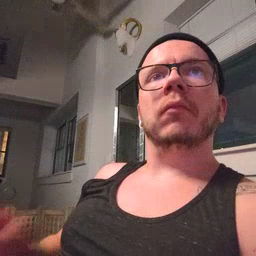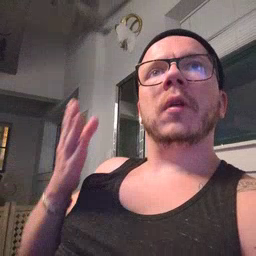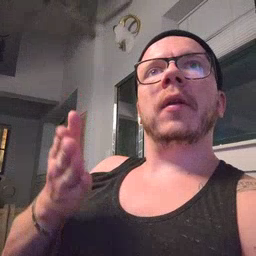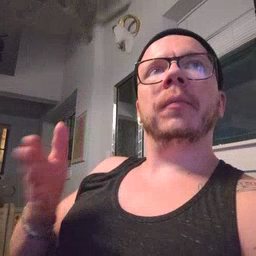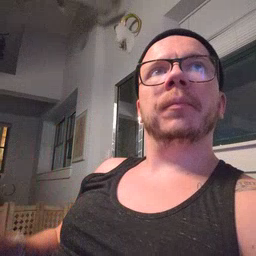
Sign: there